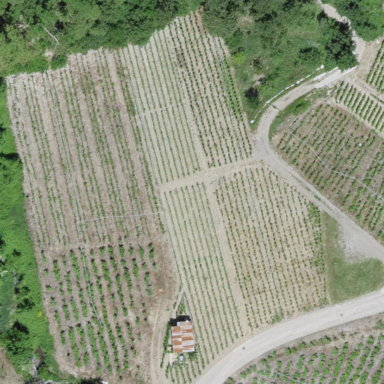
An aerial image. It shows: Vineyard where grapes are grown.